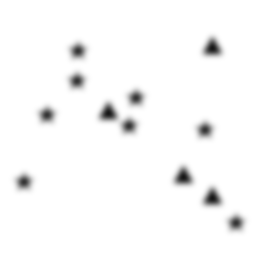
Squares: 0
Triangles: 4
Stars: 8
Total shapes: 12